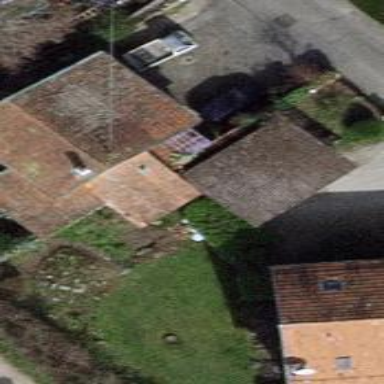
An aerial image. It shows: View of roof of building.